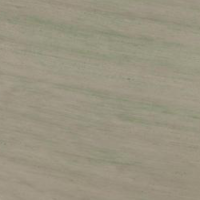
EUNIS habitat code: 25
Species observed at this site:
Ardea alba